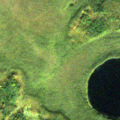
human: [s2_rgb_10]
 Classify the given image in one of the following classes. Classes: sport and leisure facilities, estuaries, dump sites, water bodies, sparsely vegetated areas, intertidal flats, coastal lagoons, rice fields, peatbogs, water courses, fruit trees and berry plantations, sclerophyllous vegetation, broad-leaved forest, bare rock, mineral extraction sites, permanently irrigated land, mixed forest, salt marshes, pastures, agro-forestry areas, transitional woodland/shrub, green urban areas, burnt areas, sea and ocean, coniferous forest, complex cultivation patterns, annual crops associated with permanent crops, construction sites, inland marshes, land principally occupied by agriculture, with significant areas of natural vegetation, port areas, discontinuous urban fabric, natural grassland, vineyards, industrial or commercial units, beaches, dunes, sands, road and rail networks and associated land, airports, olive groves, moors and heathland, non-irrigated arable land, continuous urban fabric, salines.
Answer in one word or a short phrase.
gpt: coniferous forest, mixed forest, peatbogs, water bodies